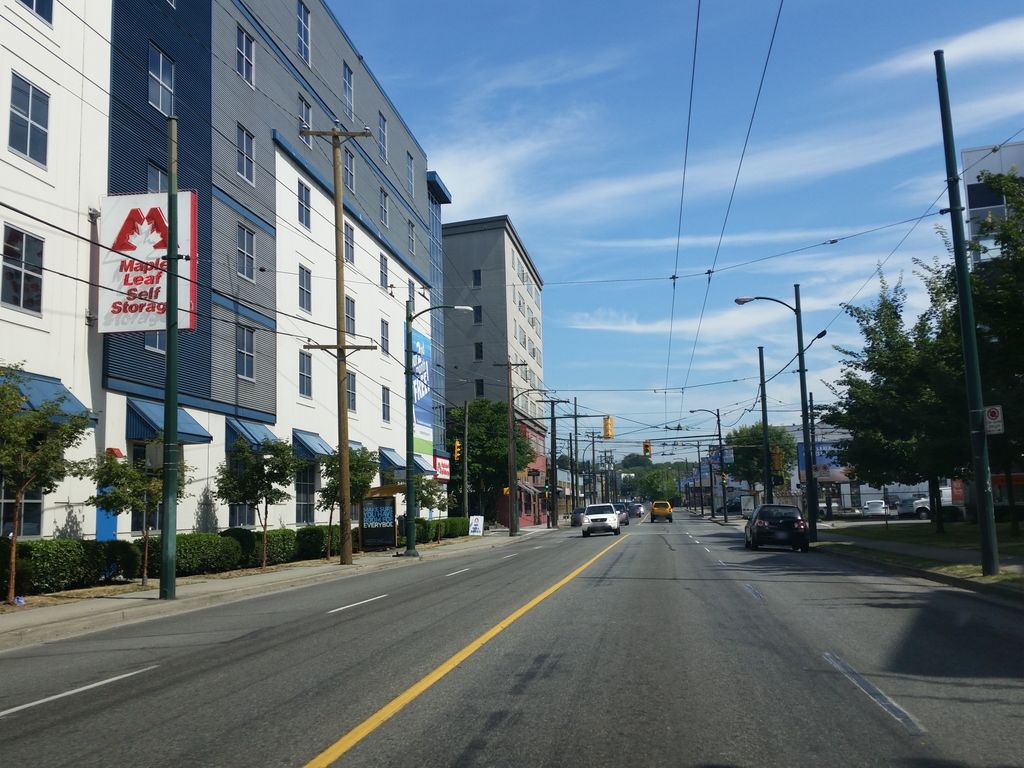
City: vancouver